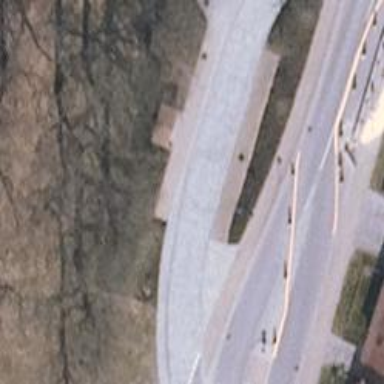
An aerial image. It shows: Service road designated for buses.